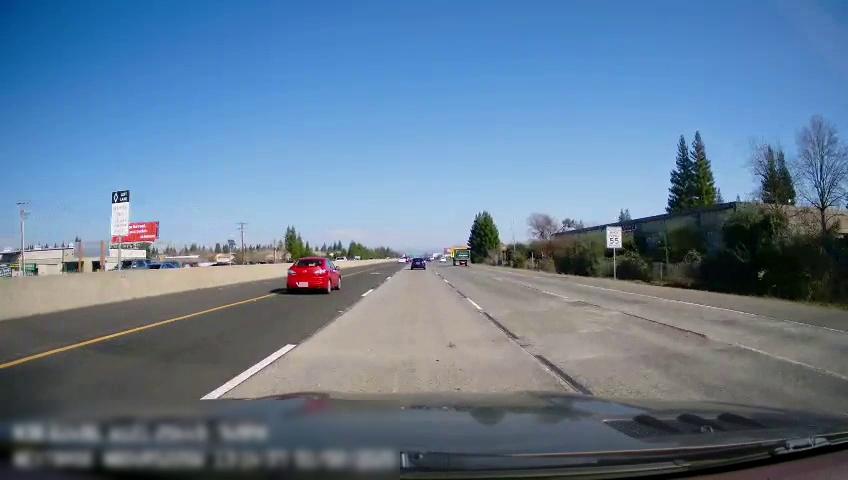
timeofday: Day
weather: Sunny
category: Vehicles | SUV
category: Vehicles | Car
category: Vehicles | SUV
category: Drivable Space
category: Vehicles | Truck
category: Vehicles | Car
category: Vehicles | Car
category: Lanes | Alternate Lane
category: Lanes | Alternate Lane
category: Lanes | Current Lane
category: Lanes | Current Lane
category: Lanes | Alternate Lane
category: Traffic | Signs
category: Traffic | Signs